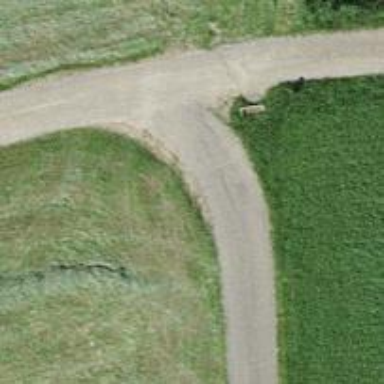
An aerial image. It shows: Service road with paved surface.